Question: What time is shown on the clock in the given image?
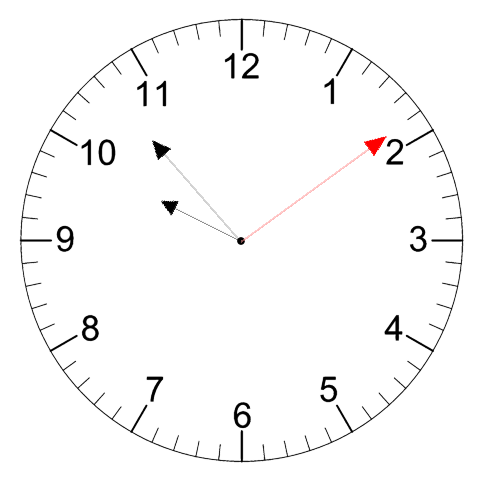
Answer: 09:53:09